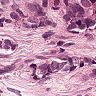
Metastatic tissue present: yes